Question: In my dataset, I want to create dummy variables for the variable "eps". The condition should be something like this, if the eps of certain company is more than 10 euro, I want to assign 0 otherwise 1 for everything else.
Here's the sample image :

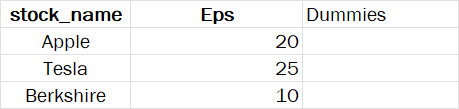
Answer: We can start by using <URL> to assign a boolean value in a new column :
'''
>>> import numpy as np
>>> df["Dummies"] = np.where(df["Eps"] > 10, 1, 0)
>>> df
stock_name Eps Dummies
0 Apple 20 1
1 Tesla 25 1
2 Berkshire 10 0
'''
Then we can even use a <URL> to get a dummies matrix format :
'''
>>> pd.pivot_table(df, values='Dummies', columns=['stock_name'], aggfunc=np.min)
stock_name Apple Berkshire Tesla
Dummies 1 0 1
'''